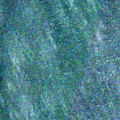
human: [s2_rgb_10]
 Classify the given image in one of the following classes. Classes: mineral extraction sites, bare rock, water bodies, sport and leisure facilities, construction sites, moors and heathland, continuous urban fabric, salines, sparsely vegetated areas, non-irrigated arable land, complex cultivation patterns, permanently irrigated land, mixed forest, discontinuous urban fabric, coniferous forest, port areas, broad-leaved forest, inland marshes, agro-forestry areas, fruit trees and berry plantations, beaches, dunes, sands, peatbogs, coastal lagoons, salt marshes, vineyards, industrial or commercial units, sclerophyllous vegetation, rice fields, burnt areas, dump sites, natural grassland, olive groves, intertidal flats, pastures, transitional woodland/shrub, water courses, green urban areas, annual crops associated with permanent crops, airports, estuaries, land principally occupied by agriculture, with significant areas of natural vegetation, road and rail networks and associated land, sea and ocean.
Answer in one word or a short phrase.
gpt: water bodies